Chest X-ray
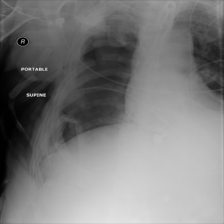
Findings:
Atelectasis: negative
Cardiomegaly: negative
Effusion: negative
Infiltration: negative
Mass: negative
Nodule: negative
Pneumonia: negative
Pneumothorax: negative
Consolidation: negative
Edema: negative
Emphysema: negative
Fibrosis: negative
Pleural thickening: negative
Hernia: negative